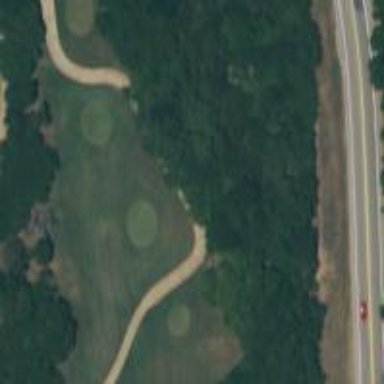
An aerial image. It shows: Rough area in golf course.